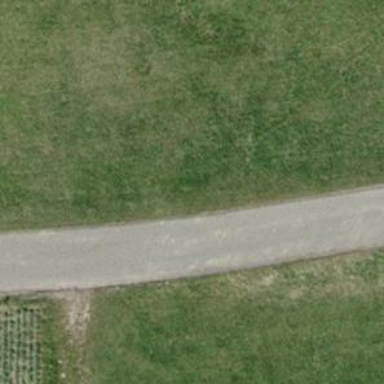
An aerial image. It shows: Unclassified road with asphalt surface.